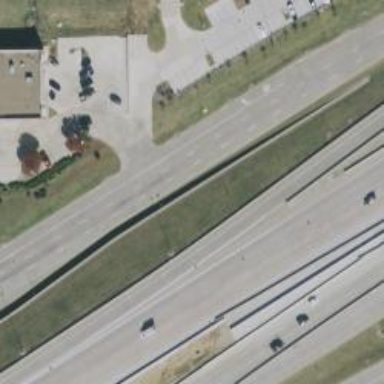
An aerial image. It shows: Secondary road with frontage road alongside.